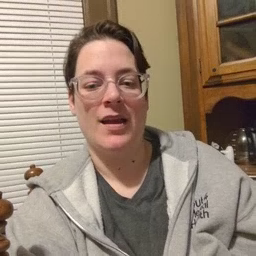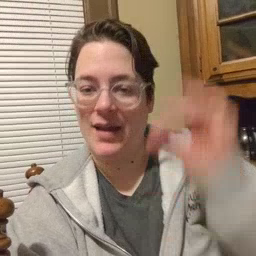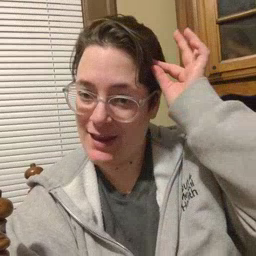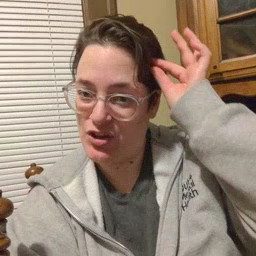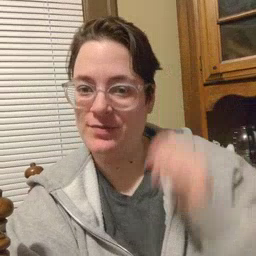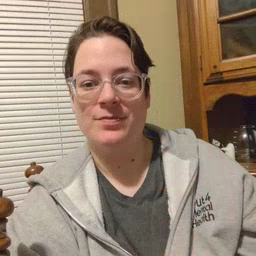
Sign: hair